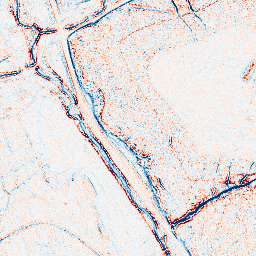
Category: edge_preserving
Decomposition family: anisotropic_diffusion
Decomposition parameters: iterations: 10
kappa: 30
gamma: 0.05
Upsampling method: regularized
Upsampling parameters: scale: 2
lambda_reg: 0.001
Upsampling scale: 2